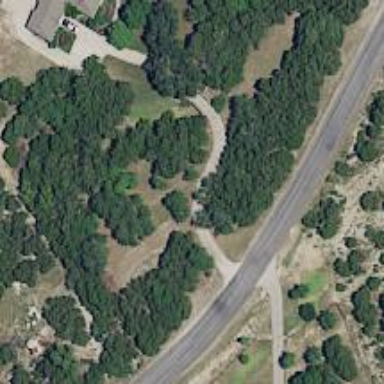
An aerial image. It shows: Driveway leading to service road.